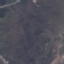
Label: HerbaceousVegetation